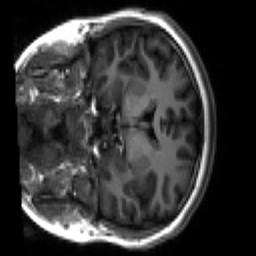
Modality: T1w
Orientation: coronal
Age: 18
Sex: female
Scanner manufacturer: siemens
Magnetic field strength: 3 T
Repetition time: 2.3 s
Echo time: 0.00267 s